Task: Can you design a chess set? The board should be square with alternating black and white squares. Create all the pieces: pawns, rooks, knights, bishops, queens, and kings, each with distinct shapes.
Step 5144:
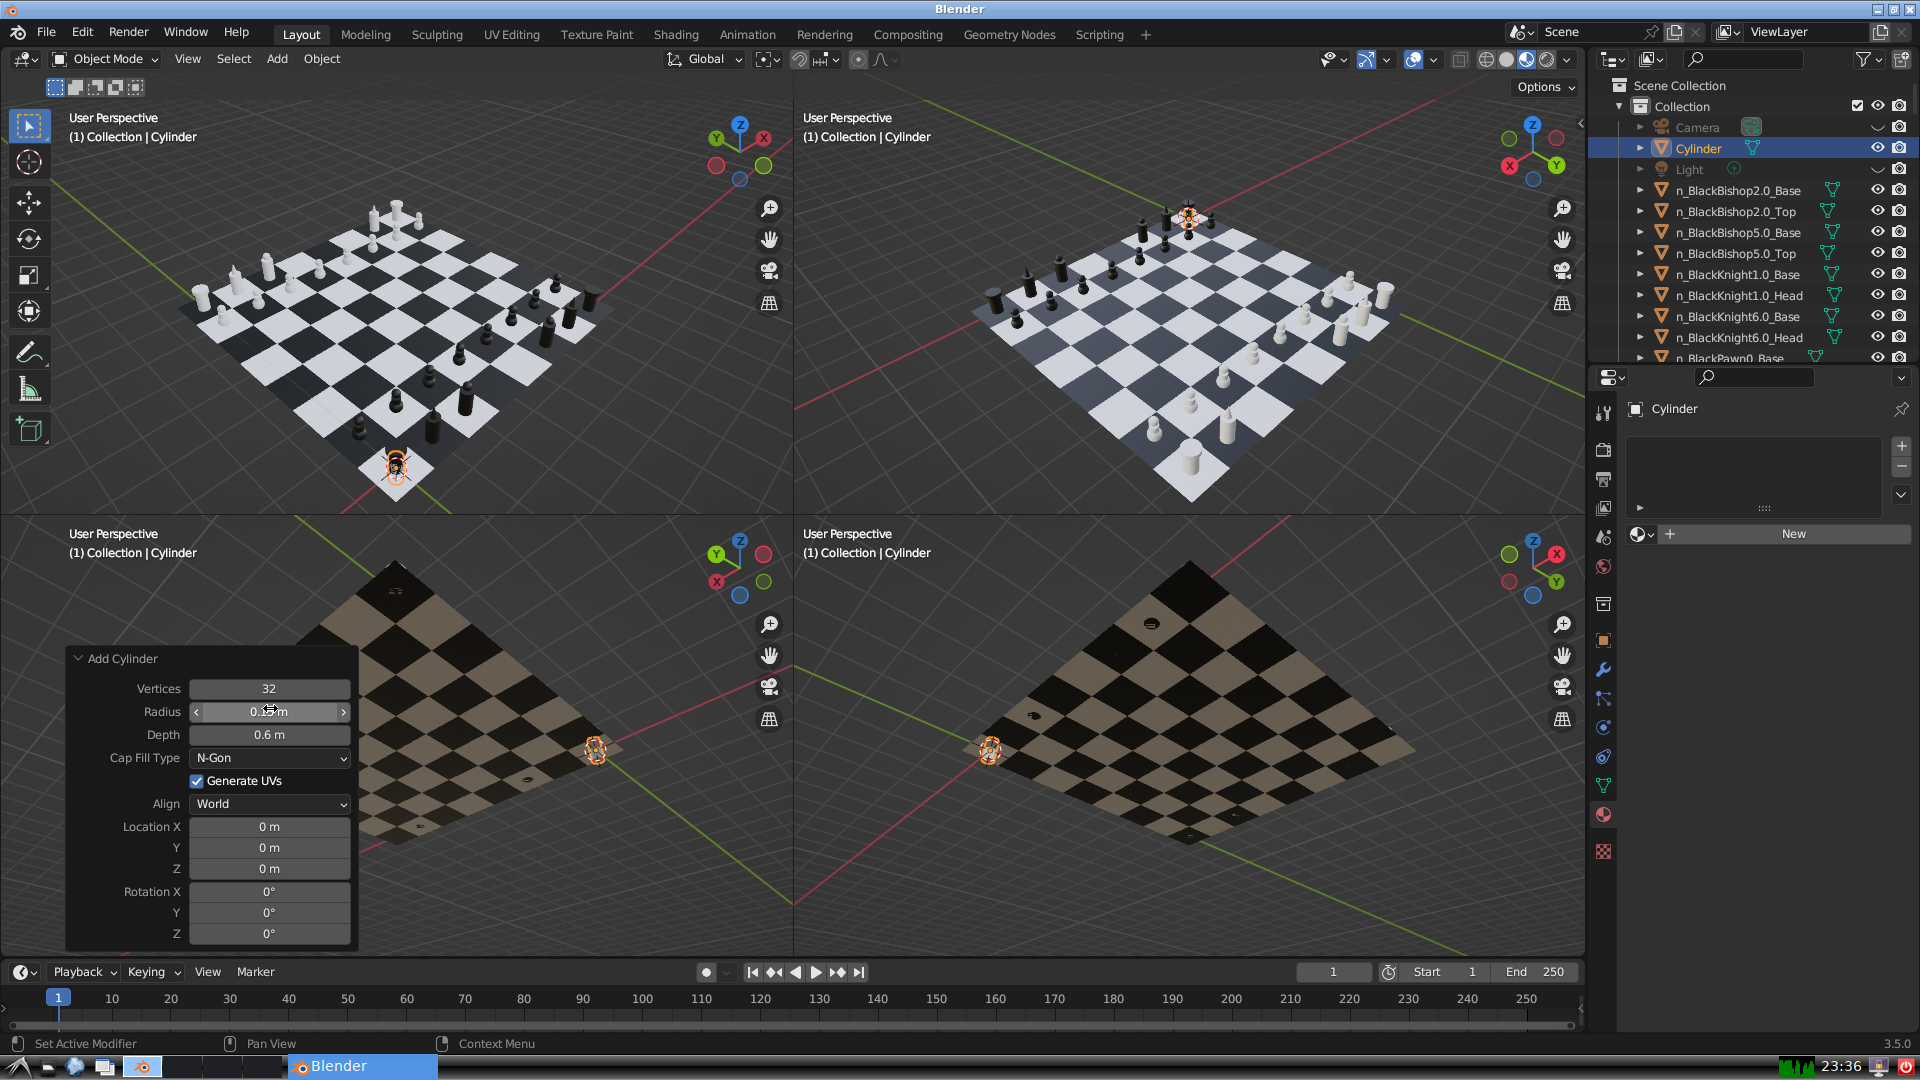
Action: {"mouse_move": [960, 540]}